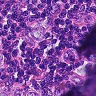
Metastatic tissue present: yes